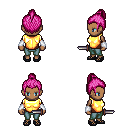
a pixel art fantasy rpg character, female body template, human, dark skin, gold chest armor, teal pants, pink short topknot hairstyle, white cloth bracers, ghillies, dagger, four views (front, back, left, right), 2x2 character sprite sheet, small pixel art, hard edges, no anti-aliasing